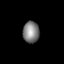
Tissue: lung
Cell type: Epithelial cells
Senescence score: 0.1979
Nuclear area (px): 346
Mean DAPI intensity: 127.483